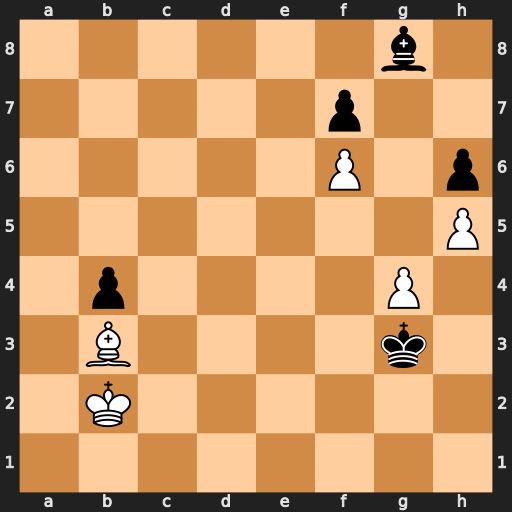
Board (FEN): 6b1/5p2/5P1p/7P/1p4P1/1B4k1/1K6/8
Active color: w
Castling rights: -
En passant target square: -
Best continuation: Bxf7 Bxf7 g5 hxg5 h6